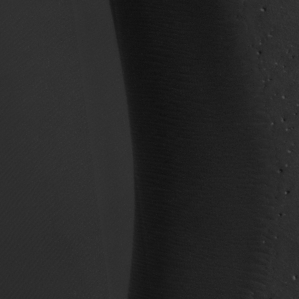
Label: non_frost